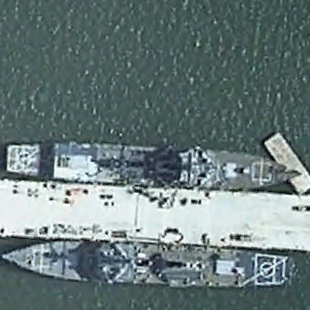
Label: destroyer